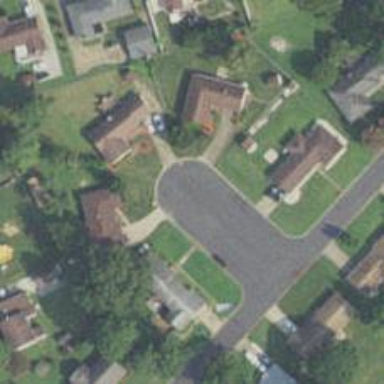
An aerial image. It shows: Turning circle on the road.